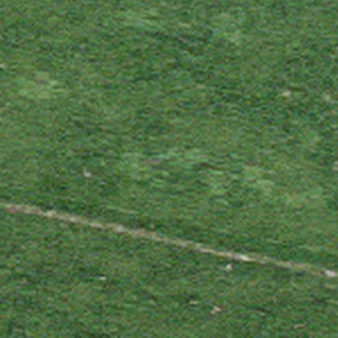
Label: other